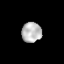
Tissue: prostate
Cell type: Myeloid cells
Senescence score: 0.2632
Nuclear area (px): 396
Mean DAPI intensity: 183.929